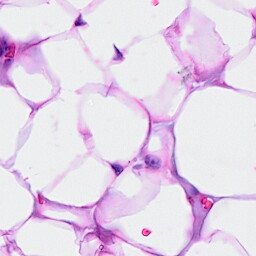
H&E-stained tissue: Breast